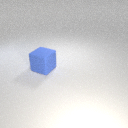
large blue rubber cube